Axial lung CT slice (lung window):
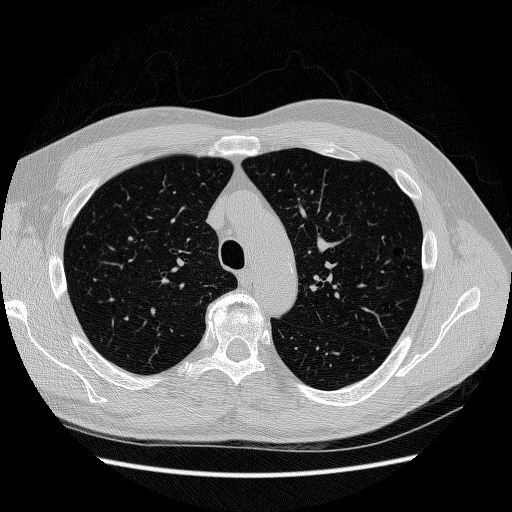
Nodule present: no